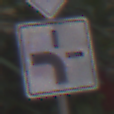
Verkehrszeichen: VerlaufVorfahrtsstrasse1
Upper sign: Vorfahrtsstrasse
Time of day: MorningAfternoon
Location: Outdoor (Urban)
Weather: Clear
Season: NotSpecified
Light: Natural